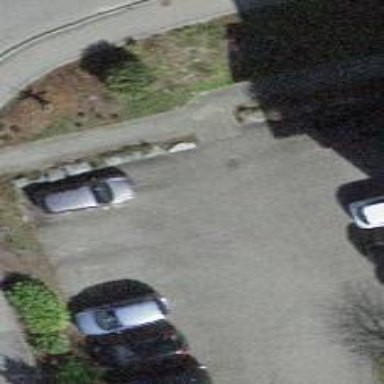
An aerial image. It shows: Parking area with surface dedicated for park and ride.